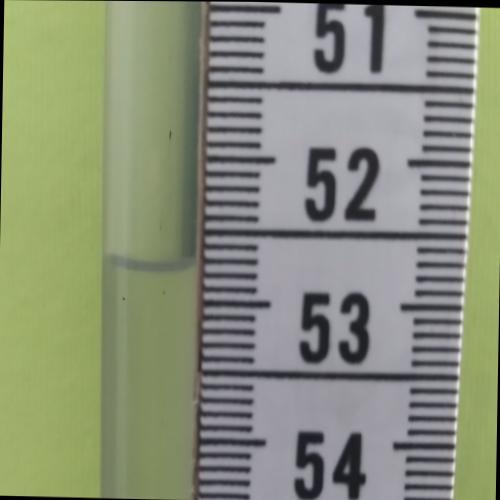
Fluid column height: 52.7 cm